Question: In the GUI, I see a button for Excel downloads, but how do I enable CSV downloads and uploads in the GUI? [
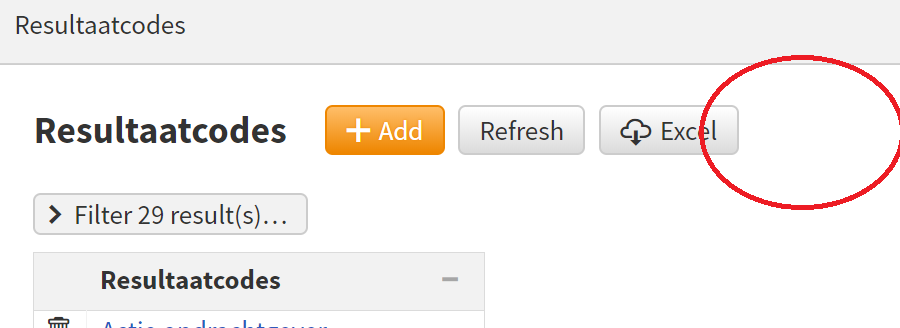
Answer: In the settings.alan for that client system you probably need to edit these lines:
'csv actions: enabled <-- set to enabled system administrator role: 'Employee' <-- set to your role'
The 'csv actions' setting toggles the feature globally, the 'role' settings restricts access to specific user groups.